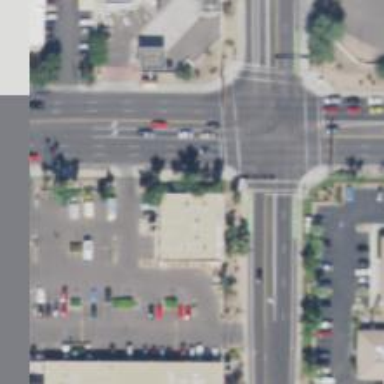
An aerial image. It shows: Solid stop line on the road marking.